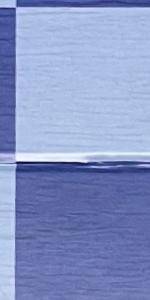
Label: Empty